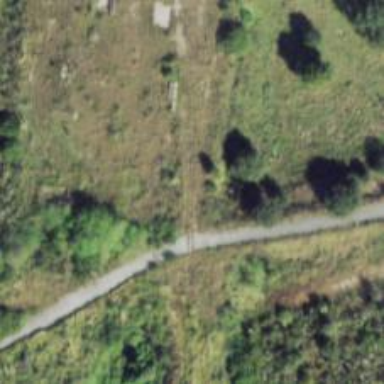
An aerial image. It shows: Disused railway.